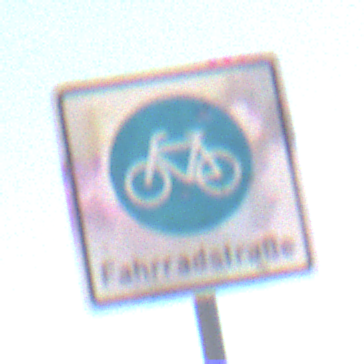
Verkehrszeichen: BeginnFahrradstrasse
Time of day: Midday
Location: Outdoor (Nature)
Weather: Clear
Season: NotSpecified
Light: Natural